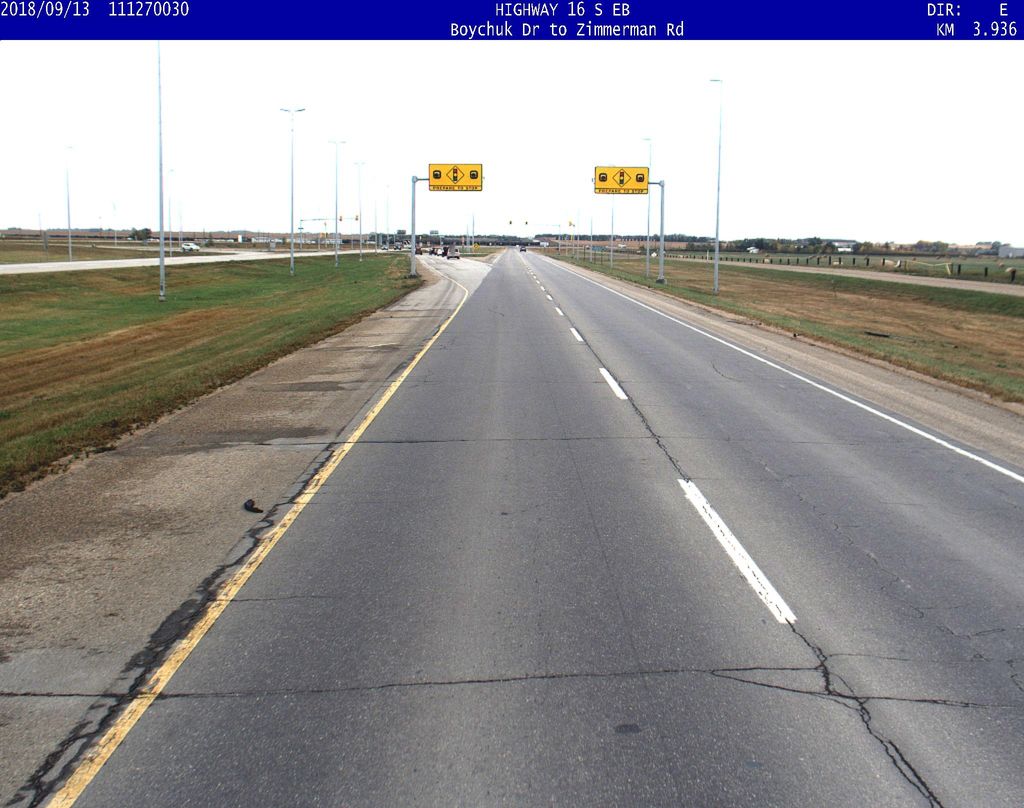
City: saskatoon